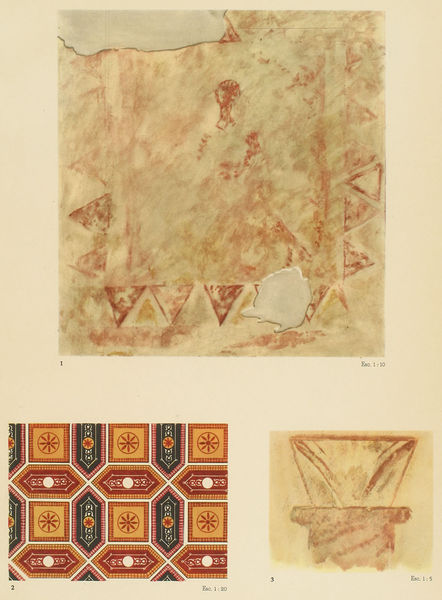
Titel: San Salvador de Priesca
Schlagwörter: weiß, aquarell, dreieck, gelb, grün, braun, bunt, orange, schwarz, skizze, säule, zeichnung, rot, beige, muster, ornament, stein, bild, gold, drei, blatt, kreis, rund, räder, bilder, studie, afrika, dunkelgrün, formen, zahlen, ornamente, verzierung, wandmalerei, eckig, orient, druck, fliesen, kreise, mosaik, entwurf, kapitell, fries, pergament, quadrate, geometrisch, raute, weißß, säulenkapitell, fresko, entwürfe, dreiecke, rötel, geometrie, viereck, artefakt, arabesk, kapitel, massstab, archäologie, planung, erhebung, seltsam, rhombus, weoß